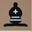
Piece: bB